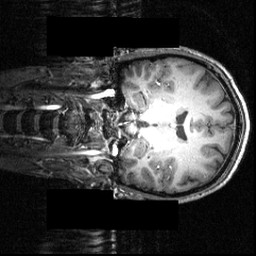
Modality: T1w
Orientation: coronal
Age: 21
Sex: male
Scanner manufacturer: siemens
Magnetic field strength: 3.951 T
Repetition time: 1.5 s
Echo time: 0.00335 s